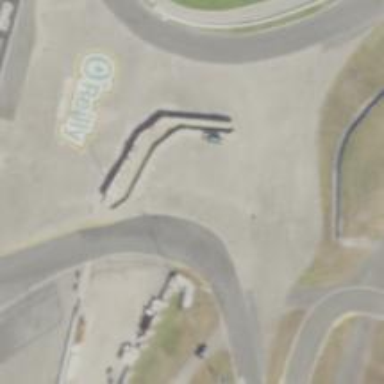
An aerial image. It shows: Motor sport raceway.